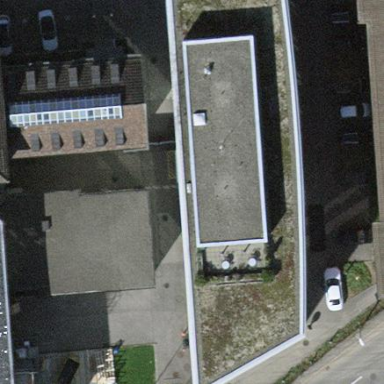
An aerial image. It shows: Industrial building with flat gravel roof. The building is light steel blue in color.